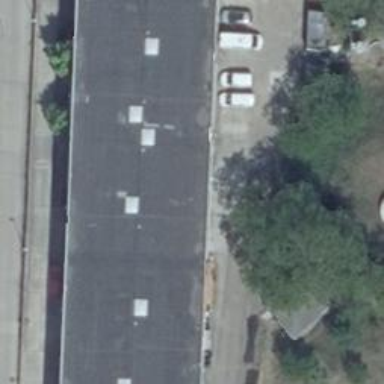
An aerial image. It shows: Warehouse building.